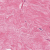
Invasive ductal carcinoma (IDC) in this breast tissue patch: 0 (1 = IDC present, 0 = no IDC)